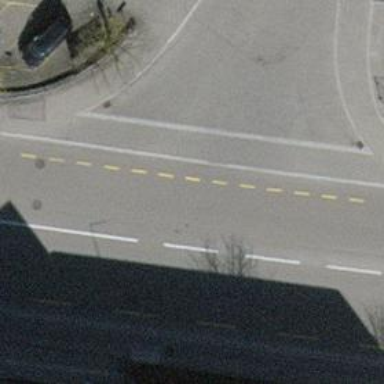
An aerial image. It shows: Secondary road with asphalt surface. It has separate cycle lane and sidewalk.